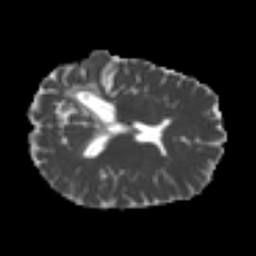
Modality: MD
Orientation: axial
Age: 29
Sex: female
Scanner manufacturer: siemens
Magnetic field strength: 3 T
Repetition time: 4.987 s
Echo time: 0.0792 s